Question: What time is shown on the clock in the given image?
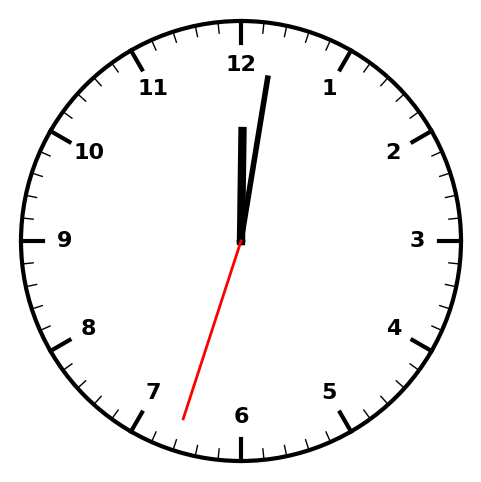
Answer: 12:01:33